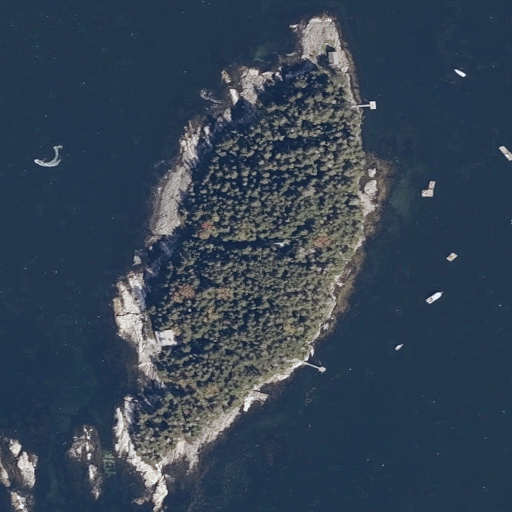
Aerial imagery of island in Maine named Burnt Coat Island containing open water, herbaceous wetlands, evergreen forest, barren land, woody wetlands, and open development